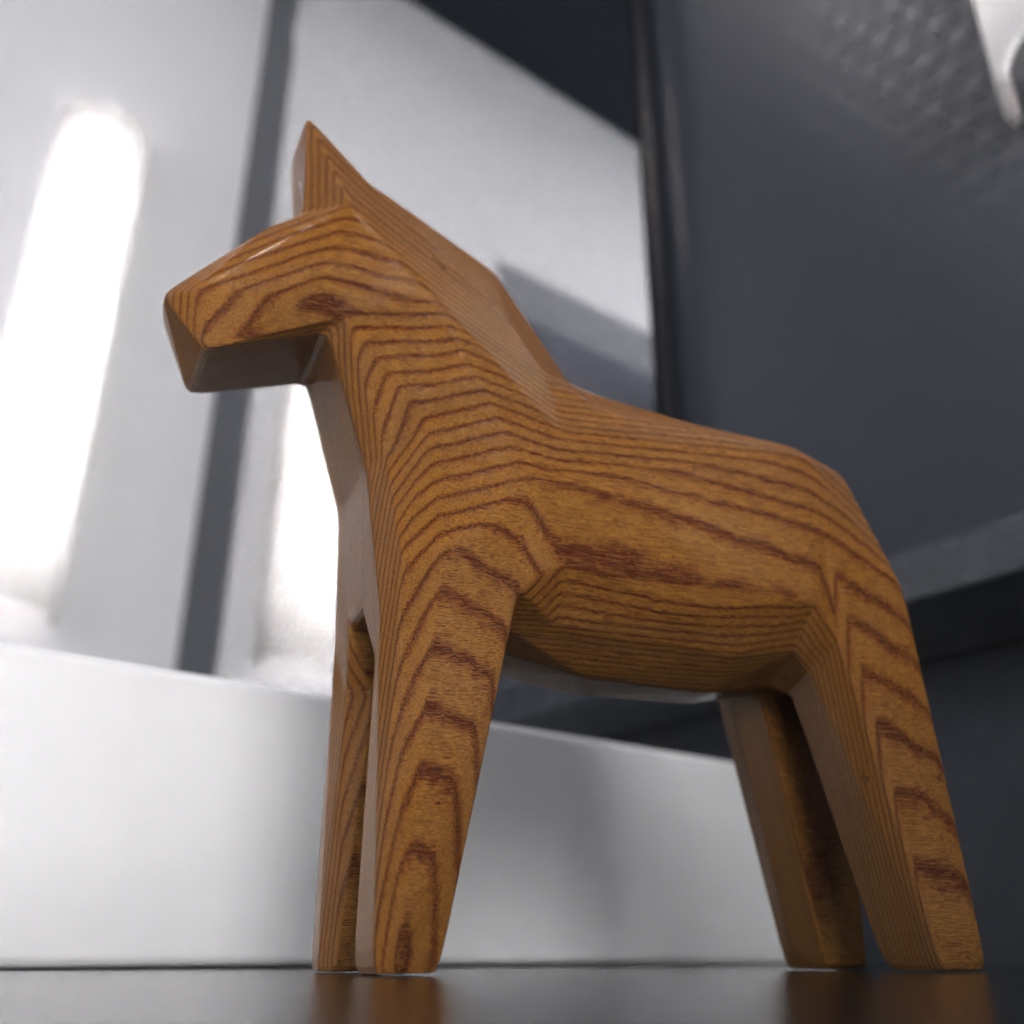
A high quality rendering of a dalahest_oak dalecarlian horse figurine made of varnished dark oak standing on a dark bathroom counter in an a clothing store with cold dimmed artificial lighting,medium shot from low-angle left front side, 35 mm, f 8